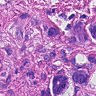
Metastatic tissue present: yes